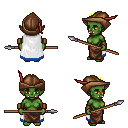
a pixel art fantasy rpg character, female body template, orc, green skin, white trimmed cape, robe skirt, gold mohawk hairstyle, leather cap, leather bracers, spear, four views (front, back, left, right), 2x2 character sprite sheet, small pixel art, hard edges, no anti-aliasing